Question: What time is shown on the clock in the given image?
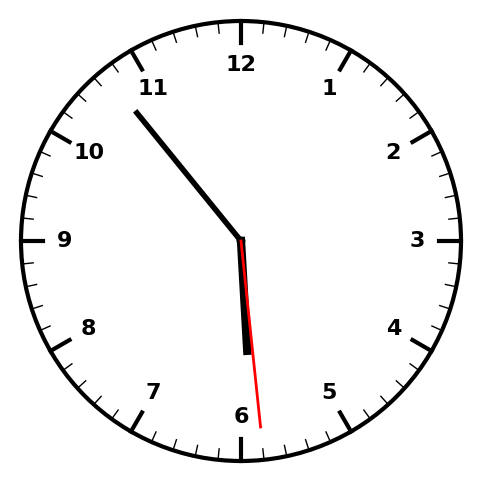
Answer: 05:53:29